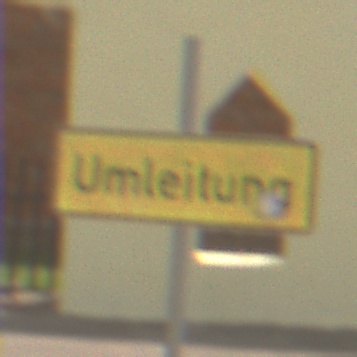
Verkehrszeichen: Umleitungsankuendigung
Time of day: Midday
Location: Outdoor (Suburban)
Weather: PartlyCloudy
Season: NotSpecified
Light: Natural